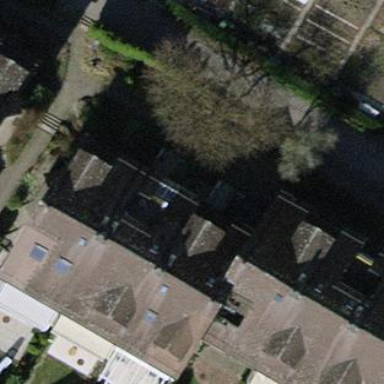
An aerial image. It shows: Terrace building.